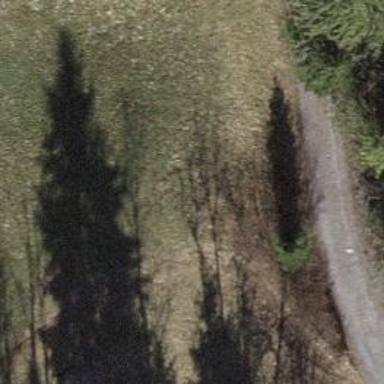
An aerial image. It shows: Grassy path.